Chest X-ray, AP view. Patient: 28 years old, sex M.
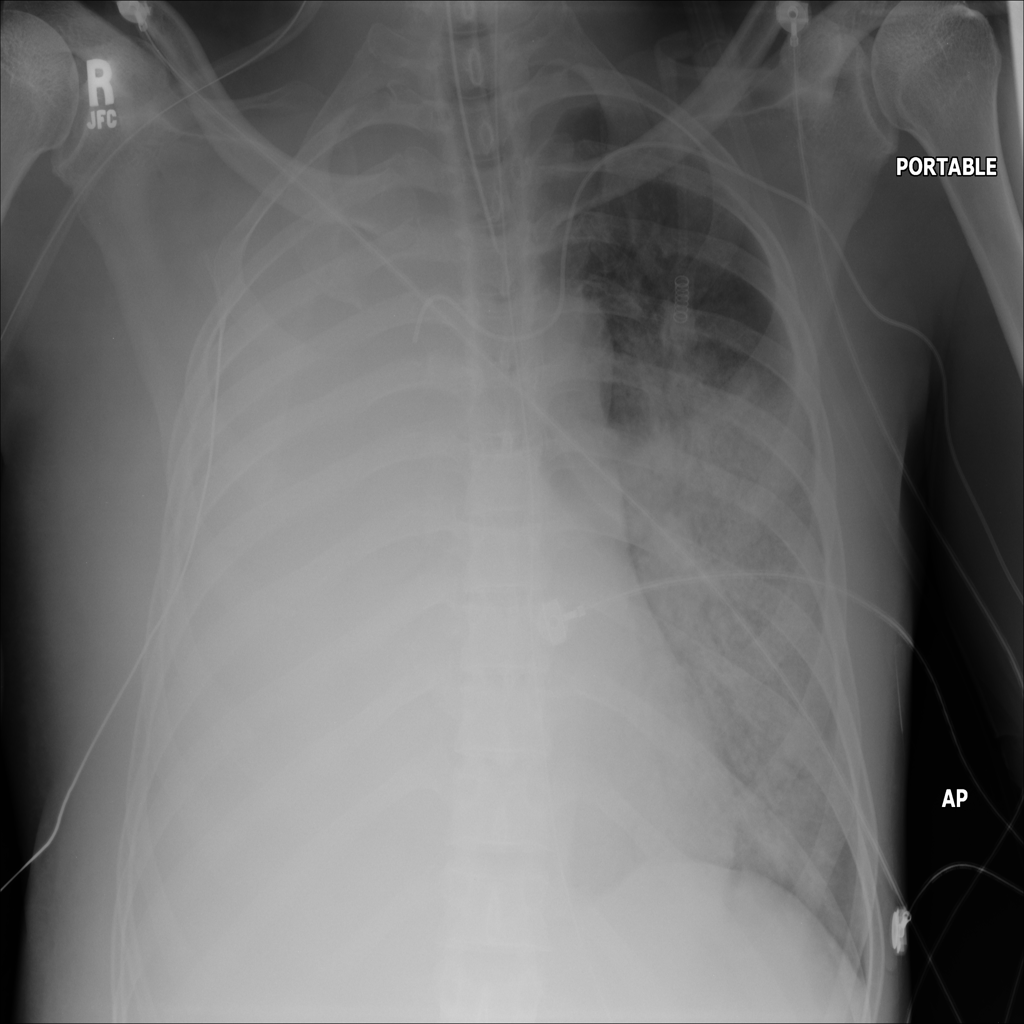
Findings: Edema, Pneumonia